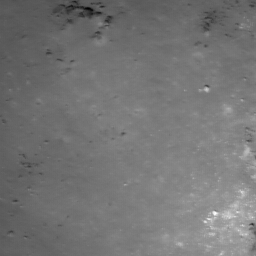
Host type: background_regolith
Lunar coordinates: latitude nan, longitude nan